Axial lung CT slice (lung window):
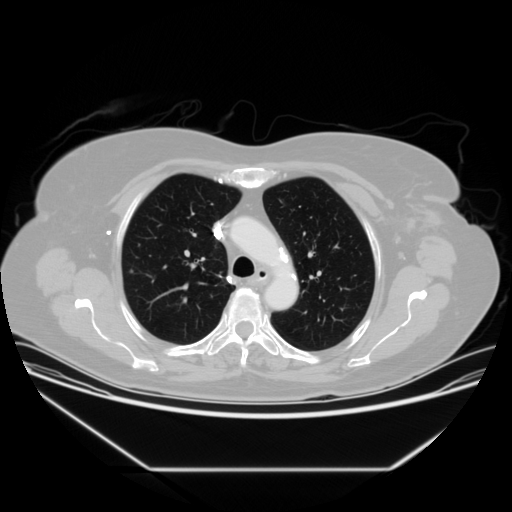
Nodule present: no